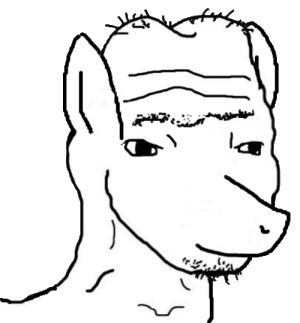
Label: 5_Animal